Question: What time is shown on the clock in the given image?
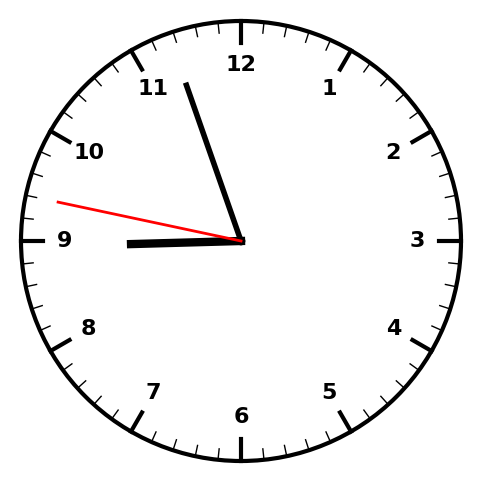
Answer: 08:56:47